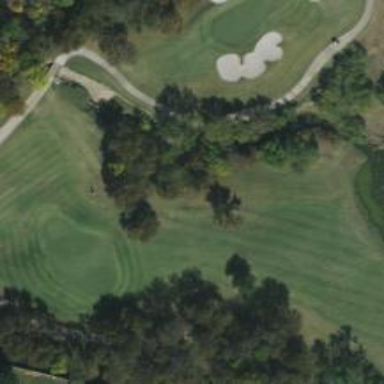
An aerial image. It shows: Golf course feature - water hazard.